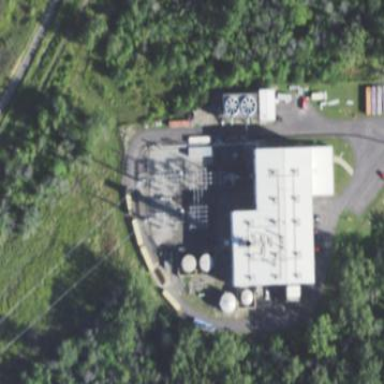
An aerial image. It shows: Power substation.